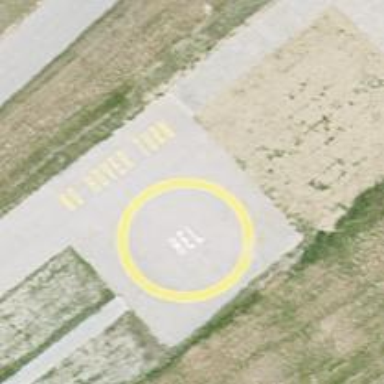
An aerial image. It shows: Image showing helipad at airport.